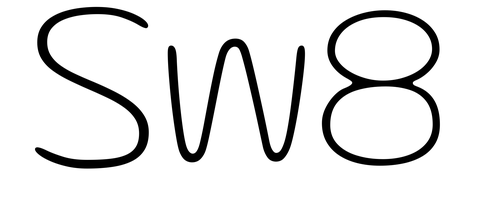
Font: Gluten_Thin